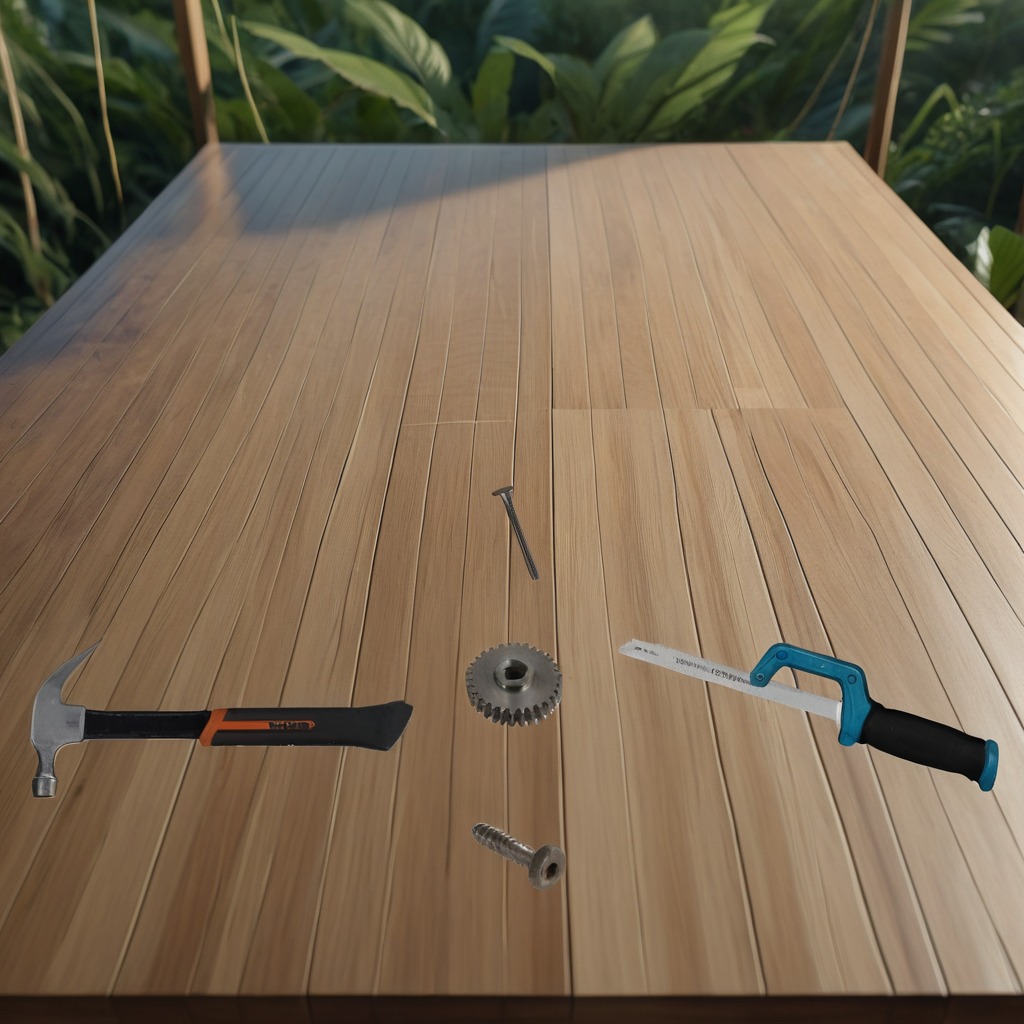
A gear with teeth, a hammer, an iron nail, a metal machine screw, and a handheld metal saw are lying on the wooden table.